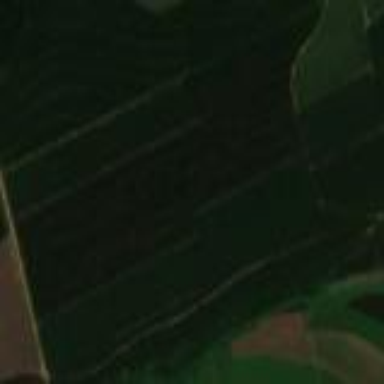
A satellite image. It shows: Forest area primarily used for plantation forestry.